【题型】解答题　【知识点】解析几何　【难度】hard
椭圆 \(E:\frac{x^2}{a^2} + \frac{y^2}{b^2} = 1\ (a > b > 0)\) 过点 \(\left(\frac{\sqrt{2}}{2},\frac{\sqrt{3}}{2}\right)\)，离心率为 \(\frac{\sqrt{2}}{2}\)。过原点的直线 \(l\) 交椭圆于 \(A, B\) 两点，点 \(C, D\) 在椭圆 \(E\) 上，且满足 \(\overrightarrow{AB} = 2\overrightarrow{CD}\)，设直线 \(AC\) 与 \(BD\) 交于点 \(F\)。

(1) 求椭圆 \(E\) 的方程；

(2) 求 \(F\) 点的轨迹方程；

(3) 设直线 \(AB\) 与 \(F\) 点的轨迹交于 \(M, N\) 两点，求证：\(\triangle MNF\) 的面积为定值。
【解答】
【答案】(1)$\frac{x^2}{2} + y^2 = 1$

(2)$\frac{x^2}{6} + \frac{y^2}{3} = 1$

(3)证明见解析

【分析】（1）根据椭圆$E$过点$\left(\frac{\sqrt{2}}{2},\frac{\sqrt{3}}{2}\right)$，离心率为$\frac{\sqrt{2}}{2}$，列式解得$a,b$的值即得；

（2）由题意设$A(x_1,y_1),B(-x_1,-y_1),F(x_0,y_0)$，根据$\overrightarrow{AB}=2\overrightarrow{CD}$及直线$AC$与$BD$交于点$F$，知$C$，$D$分别是$AF$、$BF$的中点，得$C\left(\frac{x_1+x_0}{2},\frac{y_1+y_0}{2}\right),D\left(\frac{-x_1+x_0}{2},\frac{-y_1+y_0}{2}\right)$，将$A,C,D$代入椭圆$E$的方程，消去$x_1,y_1$即可得$F$点的轨迹方程

（3）分直线$l$的斜率存在与不存在两种情况计算$S_{\triangle MNF}$，斜率存在时利用联立方程求出$|MN|$，再求得点$F(x_0,y_0)$到直线$l:y=kx$的距离$d=\frac{|kx_0-y_0|}{\sqrt{1+k^2}}$，结合$\frac{x_0^2}{6}+\frac{y_0^2}{3}=1$即可求得$S_{\triangle FMN}=3\sqrt{2}$为定值

【详解】（1）由题意得
\[
\begin{cases}
\frac{\left(\frac{\sqrt{2}}{2}\right)^2}{a^2} + \frac{\left(\frac{\sqrt{3}}{2}\right)^2}{b^2} = 1 \\
\frac{\sqrt{a^2-b^2}}{a} = \frac{\sqrt{2}}{2}
\end{cases}
\quad \text{解得}
\begin{cases}
a = \sqrt{2} \\
b = 1
\end{cases}
\]

所以椭圆$E$的方程为$\frac{x^2}{2} + y^2 = 1$.

（2）由题意设$A(x_1,y_1),B(-x_1,-y_1)$，则$\frac{x_1^2}{2} + y_1^2 = 1$ $\textcircled{1}$

$\because \overrightarrow{AB}=2\overrightarrow{CD}$，直线$AC$与$BD$交于点$F$

$\therefore C$，$D$分别是$AF$、$BF$的中点，设$F(x_0,y_0)$

则$C\left(\frac{x_1+x_0}{2},\frac{y_1+y_0}{2}\right),D\left(\frac{-x_1+x_0}{2},\frac{-y_1+y_0}{2}\right)$

$\because C$，$D$在椭圆$E$：$\frac{x^2}{2} + y^2 = 1$上，

$\therefore \frac{\left(\frac{x_1+x_0}{2}\right)^2}{2} + \left(\frac{y_1+y_0}{2}\right)^2 = 1$ $\textcircled{2}$，$\frac{\left(\frac{-x_1+x_0}{2}\right)^2}{2} + \left(\frac{-y_1+y_0}{2}\right)^2 = 1$ $\textcircled{3}$

由$\textcircled{2}$ + $\textcircled{3}$，得$\frac{\left(\frac{x_1+x_0}{2}\right)^2 + \left(\frac{-x_1+x_0}{2}\right)^2}{2} + \left[\left(\frac{y_1+y_0}{2}\right)^2 + \left(\frac{-y_1+y_0}{2}\right)^2\right] = 2$，

整理得$\frac{x_1^2}{2} + \frac{x_0^2}{2} + y_1^2 + y_0^2 = 4$

将$\textcircled{1}$代入，得$\frac{x_0^2}{2} + y_0^2 = 3$，即$\frac{x_0^2}{6} + \frac{y_0^2}{3} = 1$

所以$F$点的轨迹方程为$\frac{x^2}{6} + \frac{y^2}{3} = 1$.

（3）若直线$l$的斜率不存在，则$M(0,\sqrt{3}),N(0,-\sqrt{3}),F(\sqrt{6},0)$，则$|MN|=2\sqrt{3}$，

$S_{\triangle FMN} = \frac{1}{2} \times |MN| \times |OF| = \frac{1}{2} \times 2\sqrt{3} \times \sqrt{6} = 3\sqrt{2}$

若直线$l$的斜率存在，设$l:y = kx$

设$M(x_2,y_2)$，$A(x_1,y_1)$，$F(x_0,y_0)$，则$y_1 = kx_1$，

由$F(x_0,y_0)$在椭圆$\frac{x^2}{6} + \frac{y^2}{3} = 1$上，$A(x_1,y_1)$在$\frac{x^2}{2} + y^2 = 1$上

\[
\begin{cases}
\frac{x_0^2}{6} + \frac{y_0^2}{3} = 1, \\
\frac{x_1^2}{2} + y_1^2 = 1,
\end{cases}
\]
两式相减，整理得$x_0^2 - 3x_1^2 = -2(y_0^2 - 3y_1^2)$ $\textcircled{1}$，

由（2）知$C\left(\frac{x_1+x_0}{2},\frac{y_1+y_0}{2}\right)$、$A(x_1,y_1)$在椭圆$\frac{x^2}{2} + y^2 = 1$上，

则
\[
\begin{cases}
\frac{x_1^2}{2} + y_1^2 = 1 \\
\frac{\left(\frac{x_1+x_0}{2}\right)^2}{2} + \left(\frac{y_1+y_0}{2}\right)^2 = 1
\end{cases}
\]
两式相减，得$\left(\frac{x_1+x_0}{2}\right)^2 - x_1^2 + 2\left[\left(\frac{y_1+y_0}{2}\right)^2 - y_1^2\right] = 0$

化简得$2x_1x_0 + x_0^2 - 3x_1^2 = -2(2y_1y_0 + y_0^2 - 3y_1^2)$ $\textcircled{2}$

$\textcircled{2}$ $-$ $\textcircled{1}$整理，得$x_1x_0 = -2y_1y_0$，$\therefore k = \frac{y_1}{x_1} = -\frac{x_0}{2y_0}$

由$\begin{cases} \frac{x^2}{6} + \frac{y^2}{3} = 1 \\ y = kx \end{cases}$得$x^2 = \frac{6}{1+2k^2}$，所以$x_2^2 = \frac{6}{1+2k^2}$，$|MN| = 2|OM| = 2\sqrt{x_2^2 + y_2^2} = 2\sqrt{x_2^2 + k^2x_2^2} = 2\sqrt{(1+k^2)}\sqrt{\frac{6}{1+2k^2}}$

$F(x_0,y_0)$到直线$l:y = kx$的距离$d = \frac{|kx_0 - y_0|}{\sqrt{1+k^2}}$

$\therefore S_{\triangle FMN} = \frac{1}{2} \times |MN| \times d = \frac{1}{2} \times 2\sqrt{1+k^2}\sqrt{\frac{6}{1+2k^2}} \times \frac{|kx_0 - y_0|}{\sqrt{1+k^2}} = \sqrt{\frac{6}{1+2k^2}}|kx_0 - y_0|$.

$= \sqrt{\frac{6}{1+2\left(-\frac{x_0}{2y_0}\right)^2}}\left|\left(-\frac{x_0}{2y_0}\right)x_0 - y_0\right| = \sqrt{\frac{6}{1+2\left(\frac{x_0^2}{4y_0^2}\right)}}\left|\left(-\frac{x_0}{2y_0}\right)x_0 - y_0\right|$

$\because \frac{x_0^2}{6} + \frac{y_0^2}{3} = 1$，$\therefore x_0^2 + 2y_0^2 = 6$

$S_{\triangle FMN} = \sqrt{\frac{12y_0^2}{x_0^2 + 2y_0^2}}\left|\frac{x_0^2 + 2y_0^2}{2y_0}\right| = \sqrt{2}|y_0|\left|\frac{3}{y_0}\right| = 3\sqrt{2}$

所以$\triangle MNF$的面积$S_{\triangle FMN} = 3\sqrt{2}$为定值.

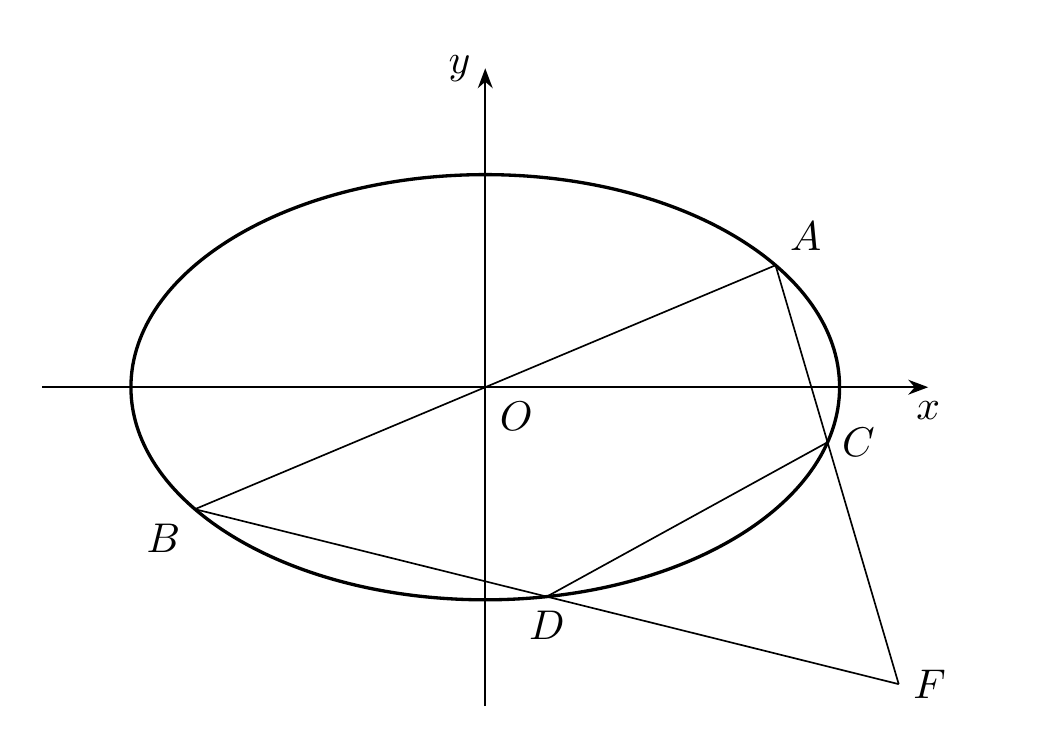
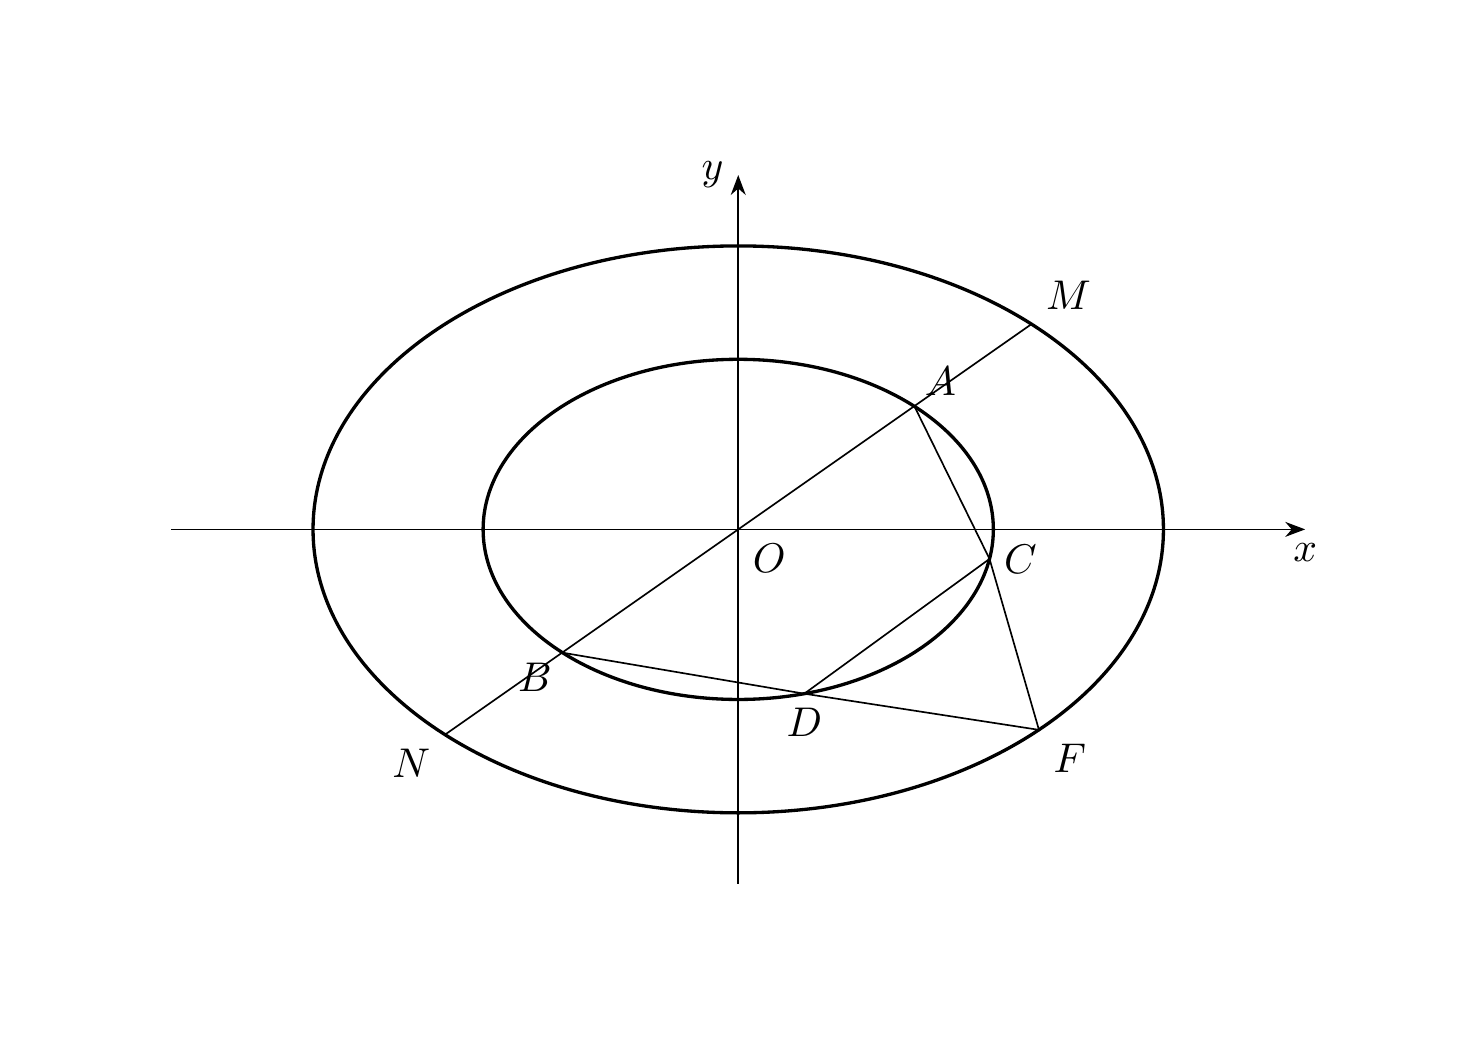